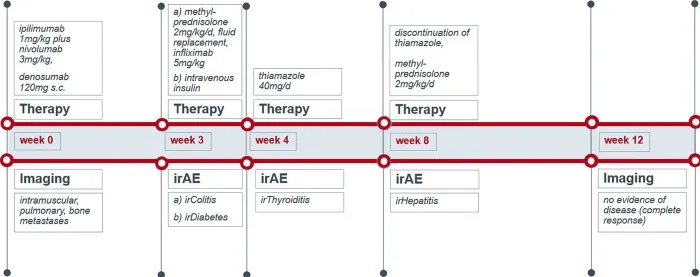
Schematic timeline of immune checkpoint inhibition therapy and its immune-related adverse events.
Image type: chart (chart)